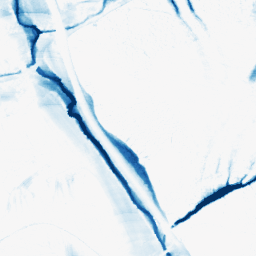
Category: morphological
Decomposition family: morphological_ellipse
Decomposition parameters: operation: closing
width: 10
height: 50
Upsampling method: bspline
Upsampling parameters: scale: 4
Upsampling scale: 4